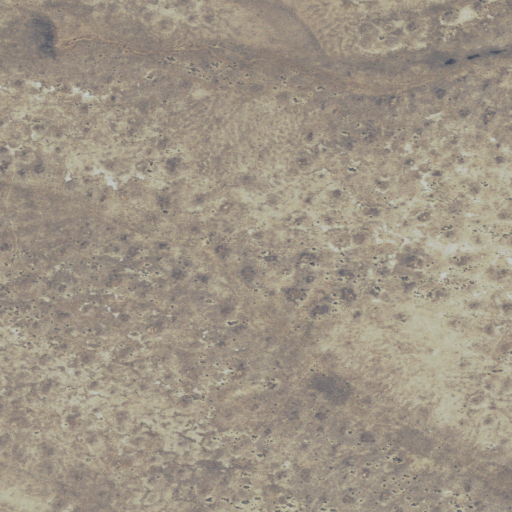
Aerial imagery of plain(s) in Idaho named Sonners Flat containing only grassland